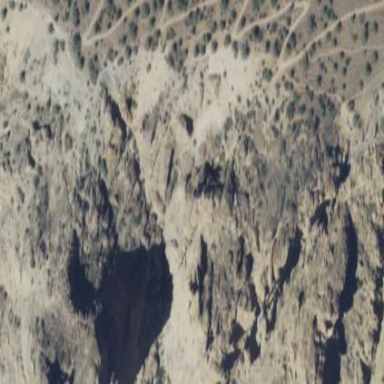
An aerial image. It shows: Landscape dominated by bare rock.